Question: I want to implement view pager in Android.But i want to create layout something like this
I m trying but left side and right side half image is not showing with current page .Can someone help how to work with this.Thanks to appreciate.
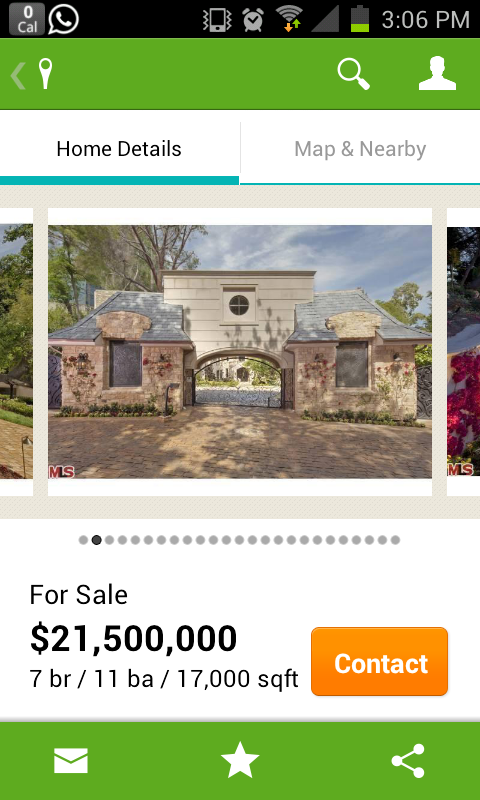
Answer: In older to do that you will have to create your own custom ViewPager or you can use one of the libraries present out there. I would recommend using <URL> which is easy to use and is also lightweight.
In order to use this library, download it and add it in your project and then simply add the following View in your Layout:
'''
<com.pixplicity.multiviewpager.MultiViewPager
android:id="@+id/pager"
android:layout_width="match_parent"
android:layout_height="0dp"
android:layout_marginTop="16dp"
android:layout_weight="1"
app:matchChildWidth="@+id/child_view_to_match" />
'''
: Be sure to declare the app namespace:
'''
xmlns:app="http://schemas.android.com/apk/res-auto"
'''
This is the end result:

Hope it helps! :)